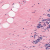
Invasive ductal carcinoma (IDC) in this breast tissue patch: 0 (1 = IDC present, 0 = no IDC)